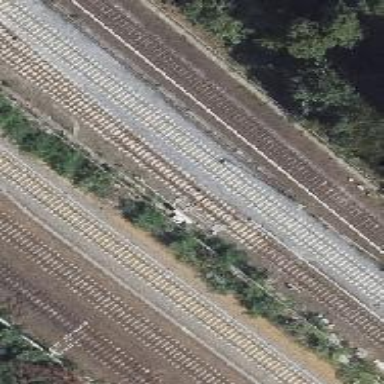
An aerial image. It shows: Railway signal.